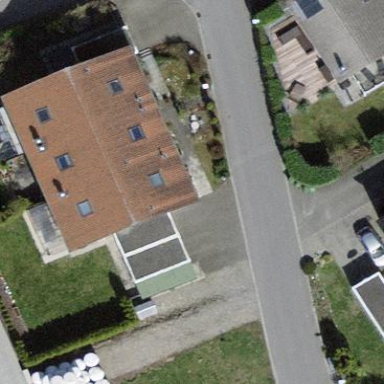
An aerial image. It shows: Building with tile roof.